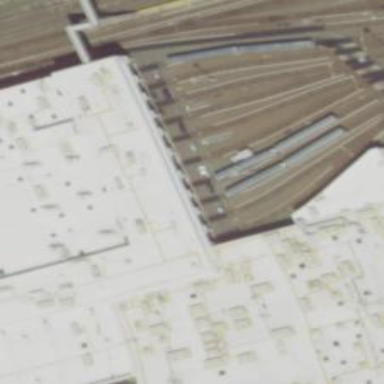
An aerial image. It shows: Rail yard with electrified rails. There is building passage tunnel nearby.